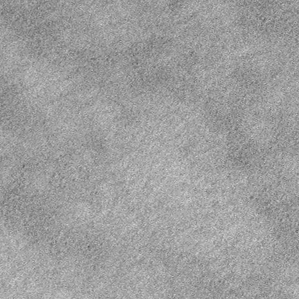
Label: frost